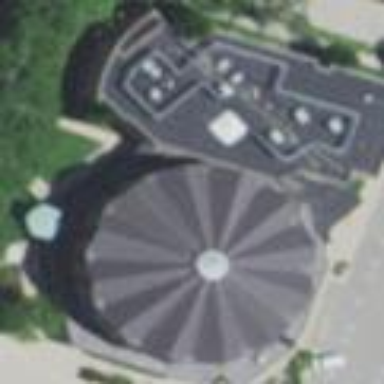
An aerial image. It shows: Building that is place of worship.